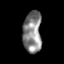
Tissue: skin
Cell type: Epithelial cells
Senescence score: 0.279
Nuclear area (px): 750
Mean DAPI intensity: 136.272